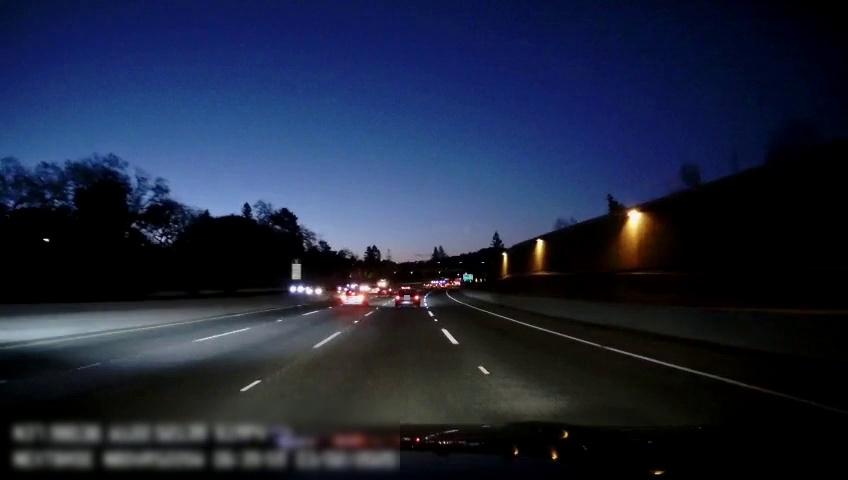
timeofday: Night
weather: Other
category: Drivable Space
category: Vehicles | Car
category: Vehicles | SUV
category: Vehicles | SUV
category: Vehicles | Car
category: Vehicles | Truck
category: Vehicles | Car
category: Lanes | Alternate Lane
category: Lanes | Alternate Lane
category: Lanes | Current Lane
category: Lanes | Current Lane
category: Lanes | Alternate Lane
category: Traffic | Signs